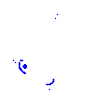
Particle: kaon